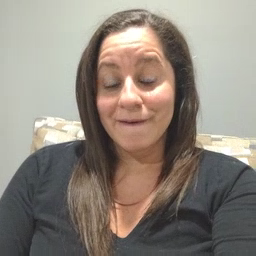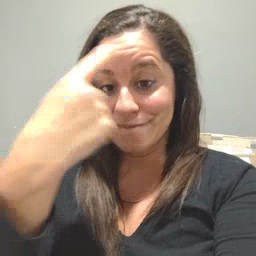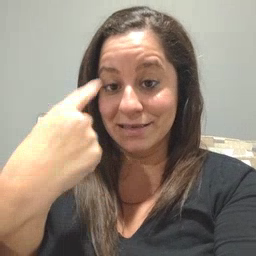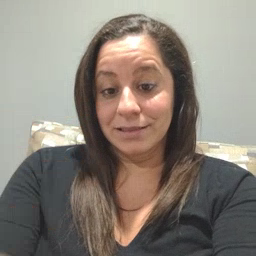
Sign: face